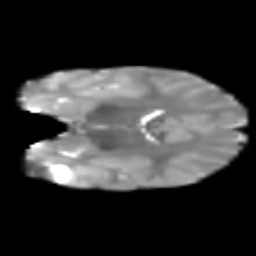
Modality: T2w
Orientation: coronal
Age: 7
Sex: female
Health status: healthy